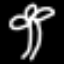
Label: palm tree